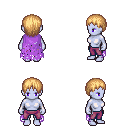
a pixel art fantasy rpg character, female body template, dark elf, purple skin, maroon tattered cape, magenta pants, light blonde plain hairstyle, four views (front, back, left, right), 2x2 character sprite sheet, small pixel art, hard edges, no anti-aliasing